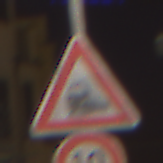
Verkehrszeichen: Bahnuebergang
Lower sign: Geschwindigkeit10
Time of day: Night
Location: Outdoor (Urban)
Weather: PartlyCloudy
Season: NotSpecified
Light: Artificial